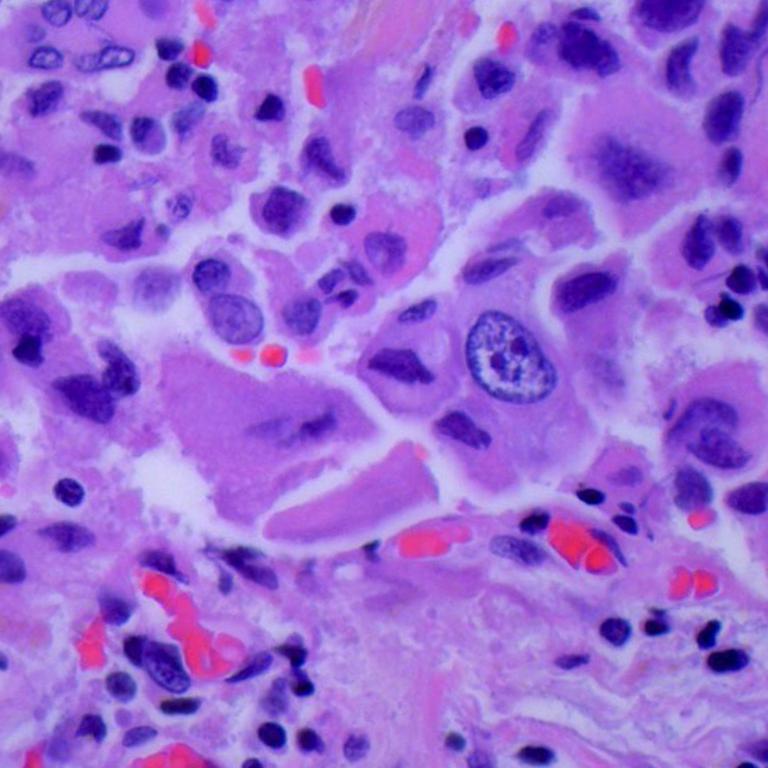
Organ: lung
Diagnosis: adenocarcinomas